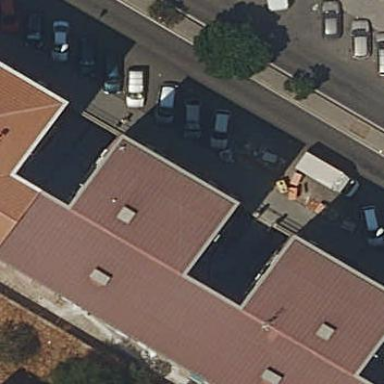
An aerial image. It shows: View of apartment building.